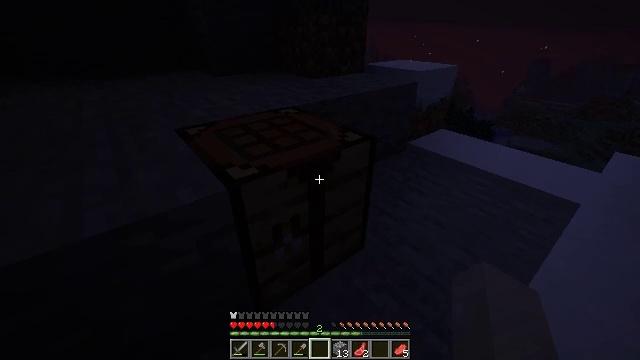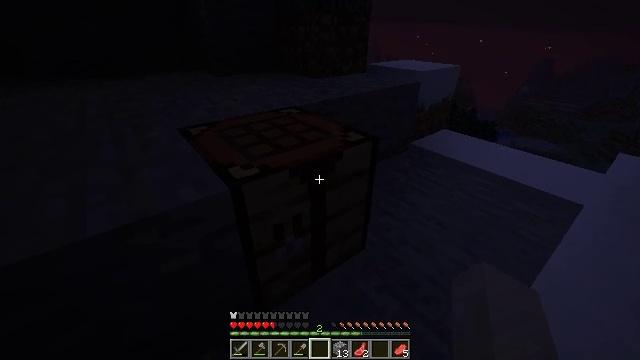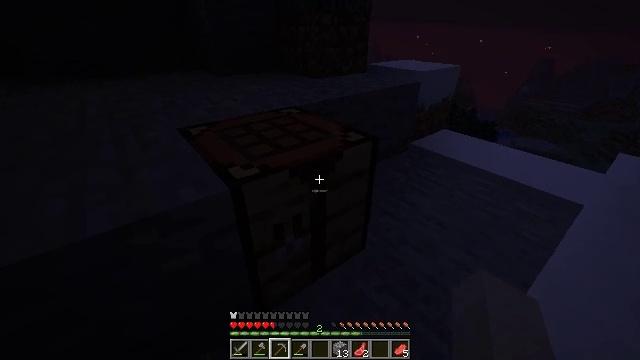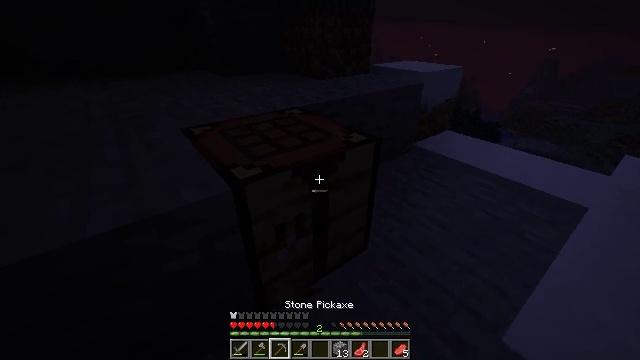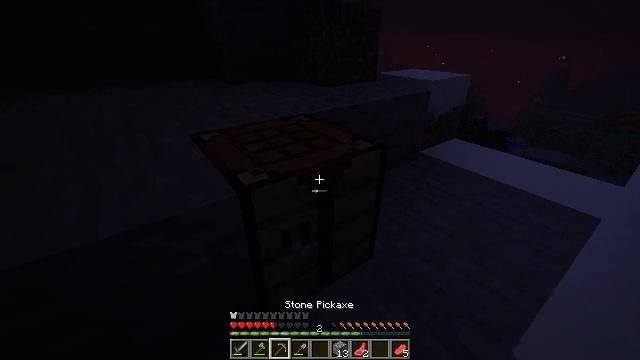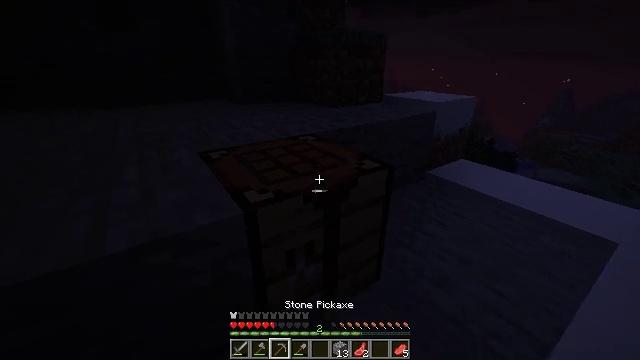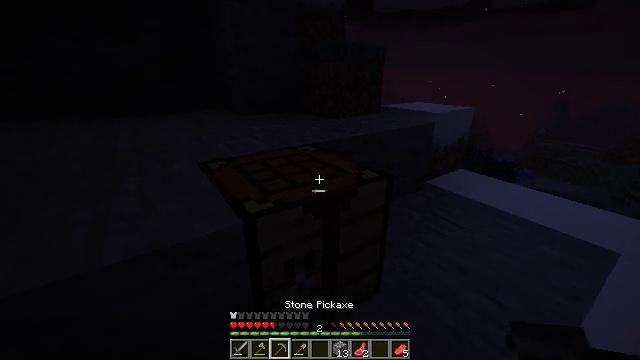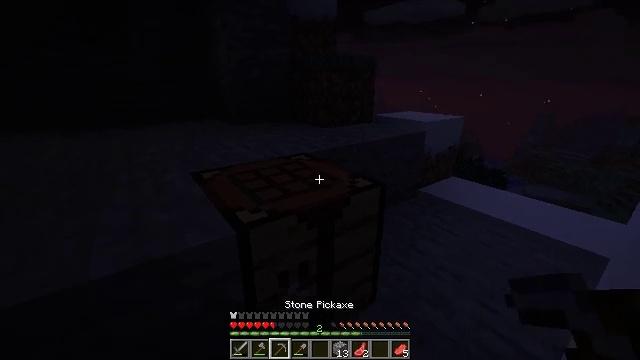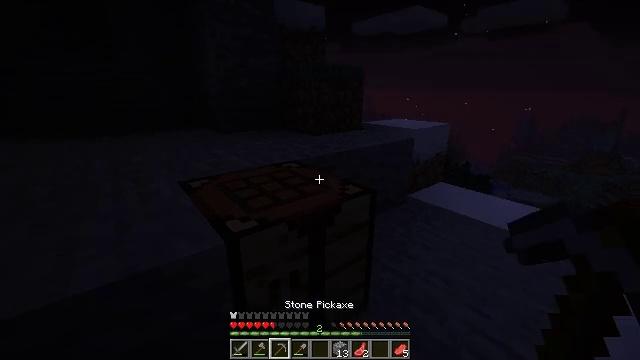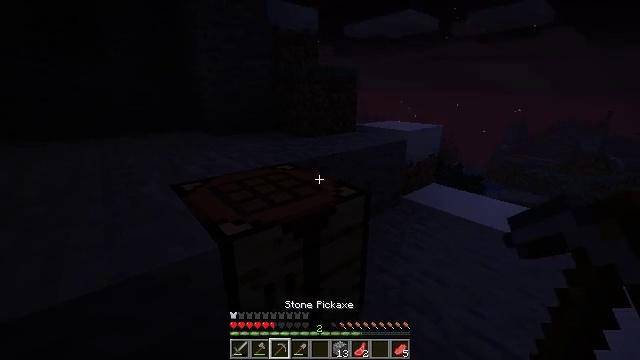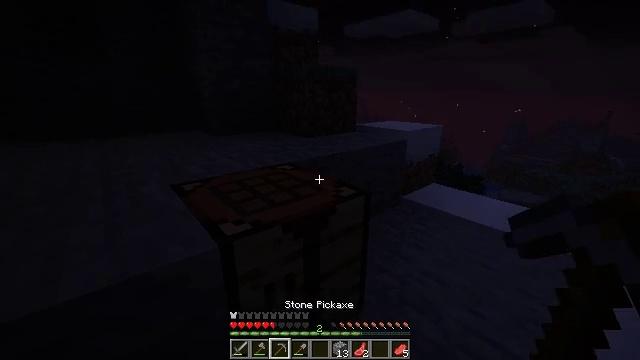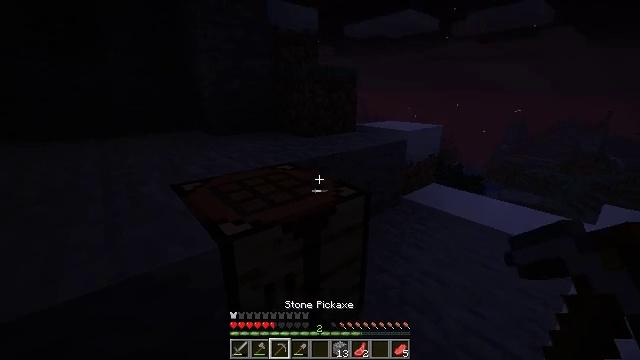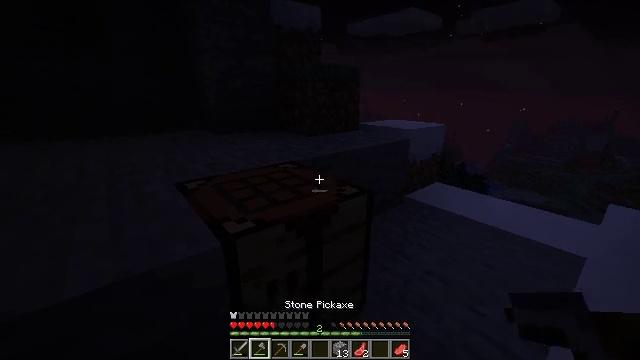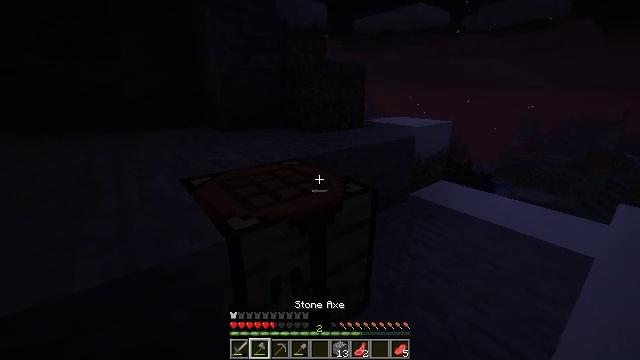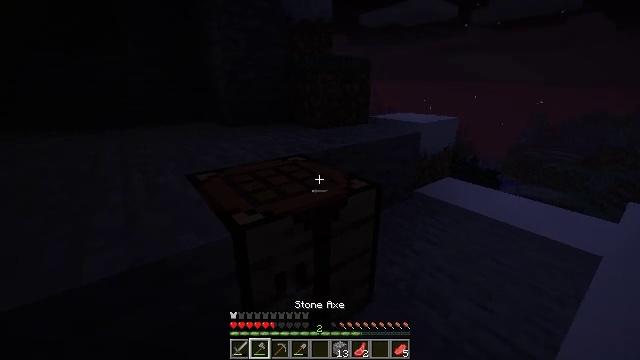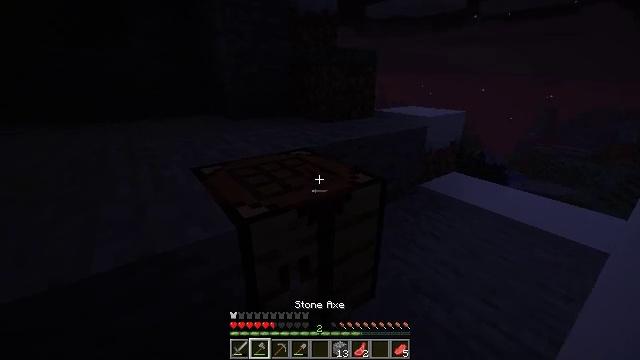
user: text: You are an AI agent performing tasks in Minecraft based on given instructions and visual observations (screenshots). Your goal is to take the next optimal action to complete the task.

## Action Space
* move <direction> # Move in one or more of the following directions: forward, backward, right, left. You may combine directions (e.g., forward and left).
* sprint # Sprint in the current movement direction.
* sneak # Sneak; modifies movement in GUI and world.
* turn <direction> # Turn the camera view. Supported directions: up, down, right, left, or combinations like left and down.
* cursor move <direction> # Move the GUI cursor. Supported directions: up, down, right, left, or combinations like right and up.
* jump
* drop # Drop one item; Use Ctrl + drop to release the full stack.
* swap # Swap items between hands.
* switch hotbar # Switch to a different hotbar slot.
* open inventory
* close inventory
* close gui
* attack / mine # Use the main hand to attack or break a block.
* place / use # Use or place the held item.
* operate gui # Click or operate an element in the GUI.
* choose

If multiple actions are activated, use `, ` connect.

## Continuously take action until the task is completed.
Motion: motion action
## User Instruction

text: Left click on the crafting table
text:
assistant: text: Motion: no_op
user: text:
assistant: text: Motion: switch to hotbar 3
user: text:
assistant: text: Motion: switch to hotbar 3
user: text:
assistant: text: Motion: turn left and up, switch to hotbar 3
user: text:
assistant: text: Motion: turn left and up, switch to hotbar 3
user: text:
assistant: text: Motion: turn up
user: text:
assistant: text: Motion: turn right and up
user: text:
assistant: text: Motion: turn right and up
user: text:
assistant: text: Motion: turn right
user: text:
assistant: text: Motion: no_op
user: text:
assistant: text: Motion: no_op
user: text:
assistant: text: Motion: switch to hotbar 2
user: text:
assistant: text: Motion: turn left, switch to hotbar 2
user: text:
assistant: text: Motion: turn left, switch to hotbar 2
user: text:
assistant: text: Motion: turn left and down, switch to hotbar 2
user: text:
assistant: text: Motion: turn down
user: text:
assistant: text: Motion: turn left and down
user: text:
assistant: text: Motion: turn left and down
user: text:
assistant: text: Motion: no_op
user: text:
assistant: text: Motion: no_op
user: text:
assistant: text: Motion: use / place
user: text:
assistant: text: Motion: use / place
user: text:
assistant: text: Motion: use / place
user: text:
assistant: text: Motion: use / place
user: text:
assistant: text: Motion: use / place
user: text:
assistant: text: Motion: choose
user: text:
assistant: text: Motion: choose
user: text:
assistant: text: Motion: choose
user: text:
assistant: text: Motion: choose
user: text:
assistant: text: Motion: choose